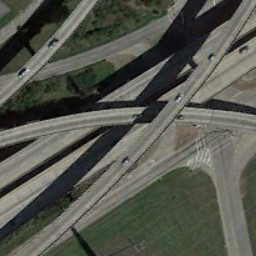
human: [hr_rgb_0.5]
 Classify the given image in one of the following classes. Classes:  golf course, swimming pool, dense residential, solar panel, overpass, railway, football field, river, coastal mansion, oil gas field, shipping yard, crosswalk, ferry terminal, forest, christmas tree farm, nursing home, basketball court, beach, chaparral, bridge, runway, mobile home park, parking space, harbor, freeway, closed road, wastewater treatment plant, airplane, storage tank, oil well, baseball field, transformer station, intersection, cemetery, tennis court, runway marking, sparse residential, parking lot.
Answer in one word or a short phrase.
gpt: overpass